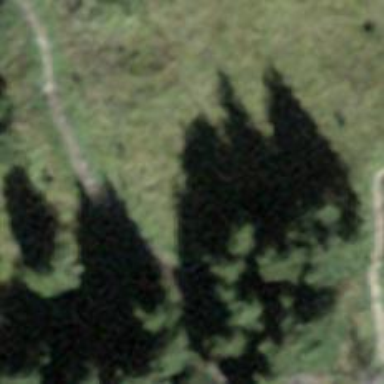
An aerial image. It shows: Path with excellent visibility for trail.